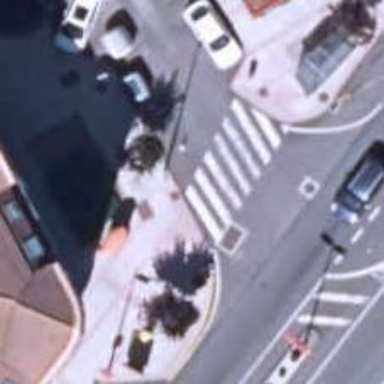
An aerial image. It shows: Marked road crossing with traffic calming table.